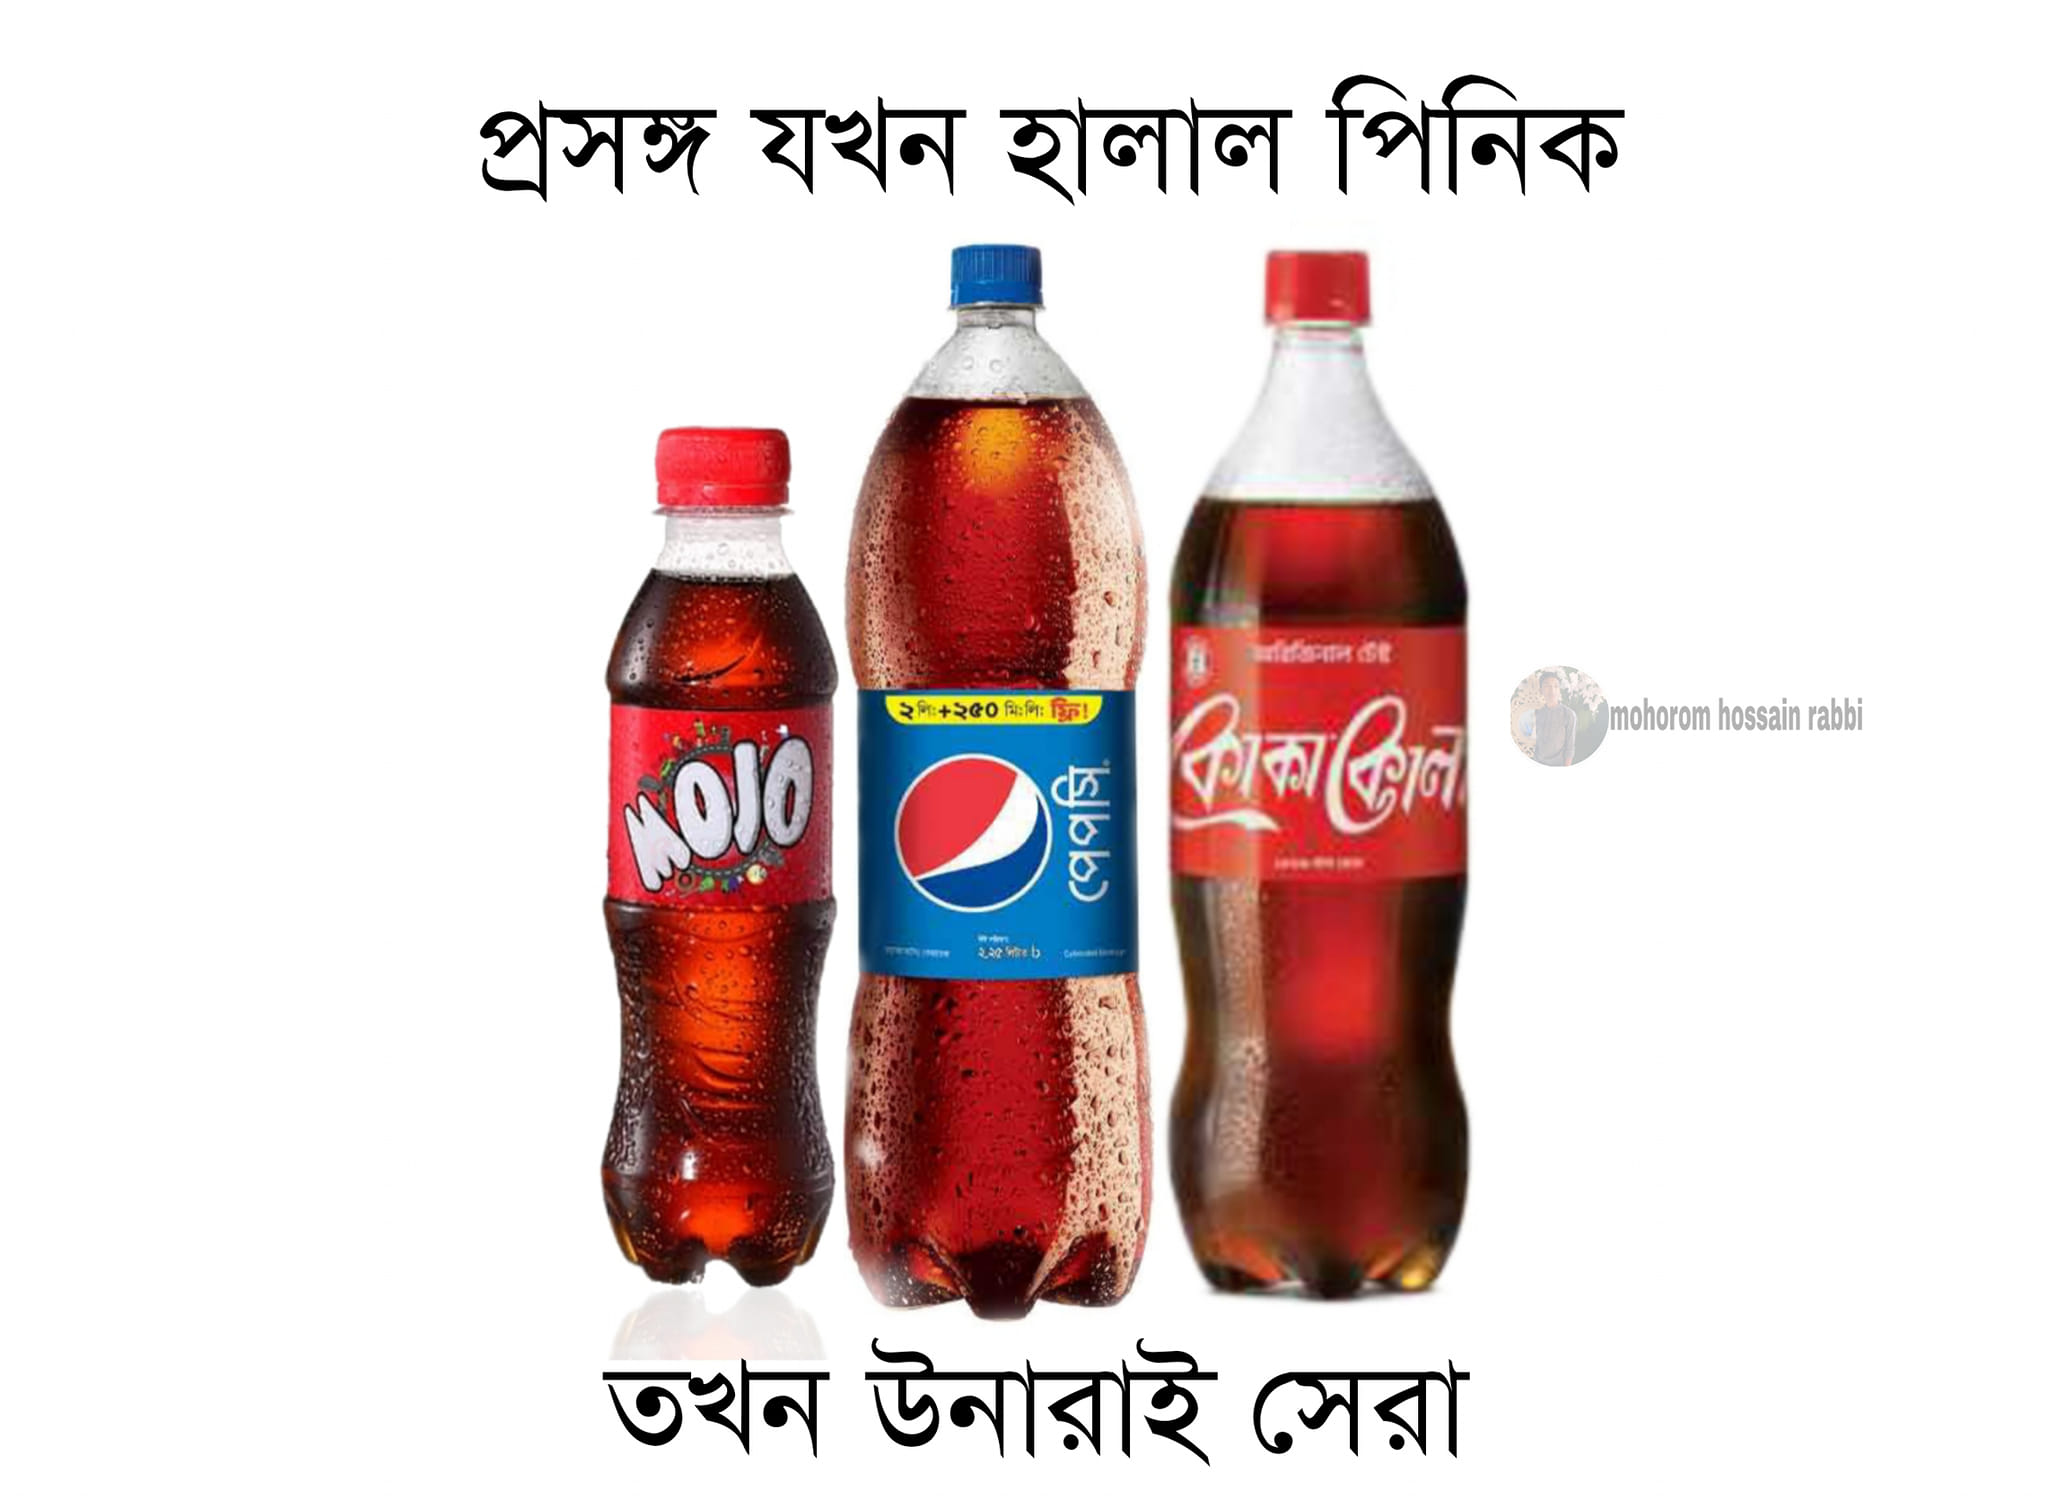
Caption: প্র্রসঙ্গ যখন হালাল পিনিক    তখন উনারাই সেরা
Label: non-hate